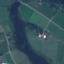
Land use / land cover class: River